Question: How can I easily access to the folder of an app I am working on.

There are too many application folders under iPhone Simulator directory, how can I access to any specific folder?
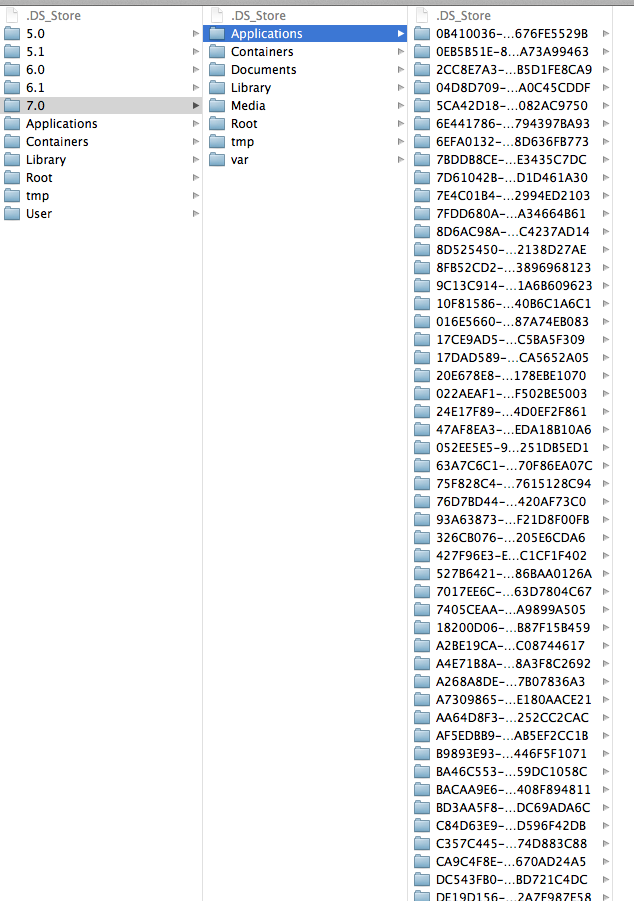
Answer: You can do this programatically:
'''
NSLog(@"%@",[[NSBundle mainBundle] bundlePath]);
'''